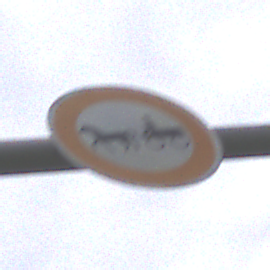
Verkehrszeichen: VerbotGespannfuhrwerke
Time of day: Midday
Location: Outdoor (Suburban)
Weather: Overcast
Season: NotSpecified
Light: Natural